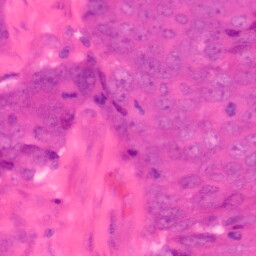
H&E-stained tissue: Colon